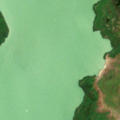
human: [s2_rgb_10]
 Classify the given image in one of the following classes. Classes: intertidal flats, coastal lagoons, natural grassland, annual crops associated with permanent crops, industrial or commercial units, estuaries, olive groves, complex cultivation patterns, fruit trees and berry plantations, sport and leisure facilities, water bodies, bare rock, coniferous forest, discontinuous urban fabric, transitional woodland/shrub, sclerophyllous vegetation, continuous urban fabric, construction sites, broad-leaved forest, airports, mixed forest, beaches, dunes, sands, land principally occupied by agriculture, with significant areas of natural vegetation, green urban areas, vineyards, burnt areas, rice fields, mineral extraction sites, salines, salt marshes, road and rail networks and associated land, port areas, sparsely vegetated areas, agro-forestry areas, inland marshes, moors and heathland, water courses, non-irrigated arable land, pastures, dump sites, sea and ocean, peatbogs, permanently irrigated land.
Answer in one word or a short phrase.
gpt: inland marshes, water bodies